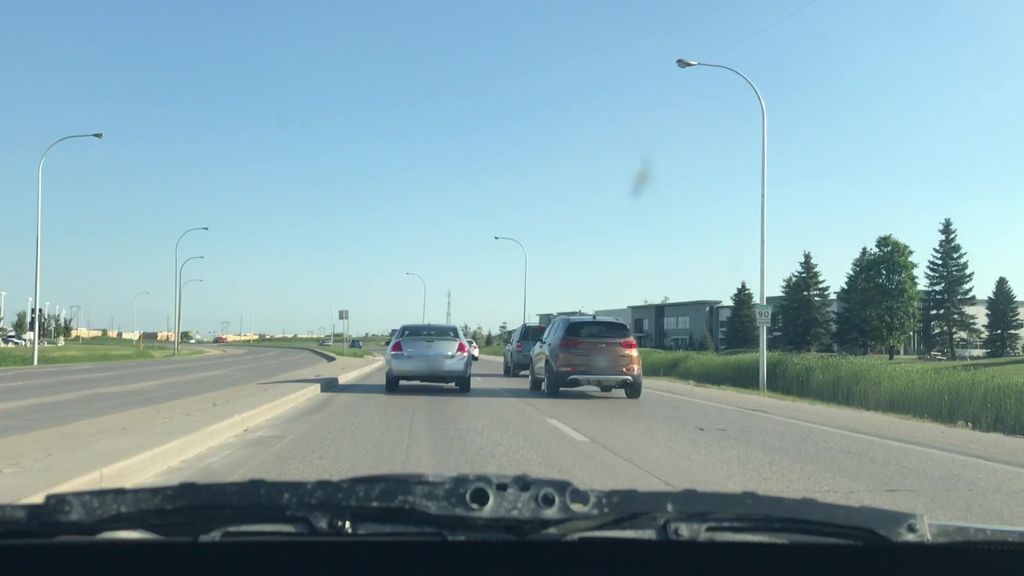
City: winnipeg